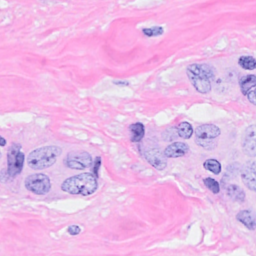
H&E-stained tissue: Breast